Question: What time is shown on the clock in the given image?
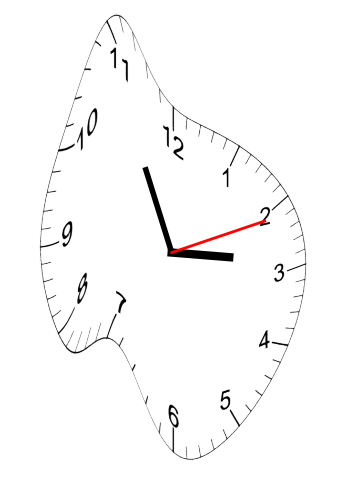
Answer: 02:55:11